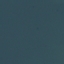
Land use / land cover: SeaLake